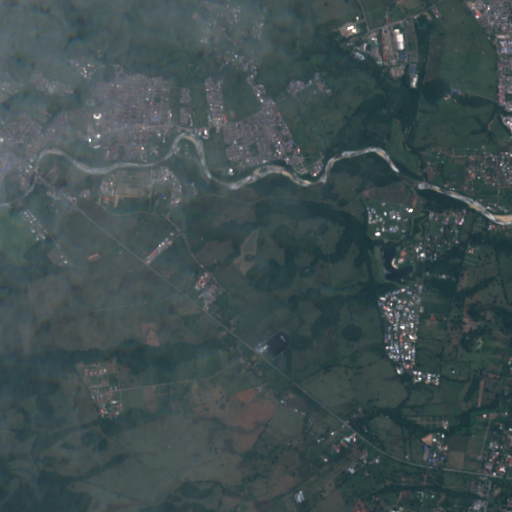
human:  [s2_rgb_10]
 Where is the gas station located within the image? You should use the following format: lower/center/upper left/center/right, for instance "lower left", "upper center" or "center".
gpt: The gas station is located in the upper center of the image.
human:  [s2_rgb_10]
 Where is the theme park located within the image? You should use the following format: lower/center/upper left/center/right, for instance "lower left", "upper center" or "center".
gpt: The theme park is located in the upper right of the image.
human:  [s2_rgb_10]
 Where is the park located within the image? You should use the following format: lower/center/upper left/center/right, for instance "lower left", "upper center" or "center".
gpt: There is no park in the image.